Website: apple
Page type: payment
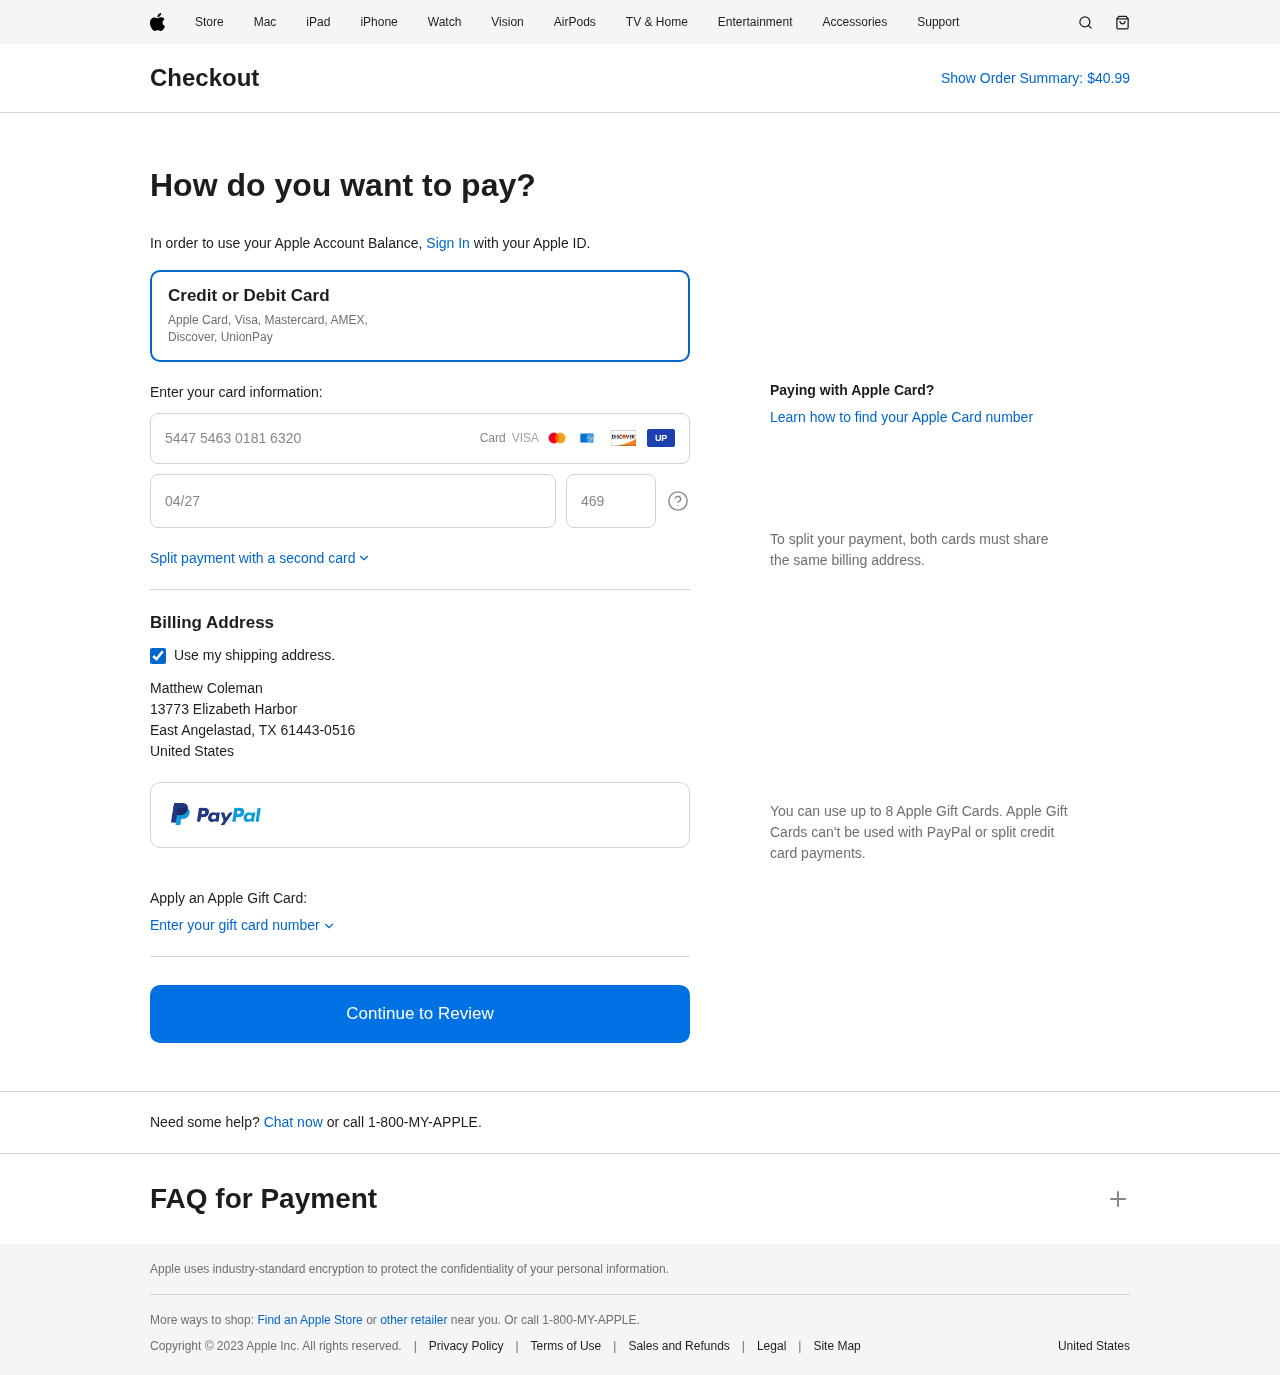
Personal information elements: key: PII_CARD_CVV
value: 469
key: PII_CARD_EXPIRY
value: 04/27
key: PII_CARD_NUMBER
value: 5447 5463 0181 6320
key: PII_COUNTRY
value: United States
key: PII_FULLNAME
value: Matthew Coleman
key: PII_STREET
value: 13773 Elizabeth Harbor
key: PII_CITY_STATE_ZIP
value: East Angelastad, TX 61443-0516
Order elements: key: ORDER_TOTAL
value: $40.99